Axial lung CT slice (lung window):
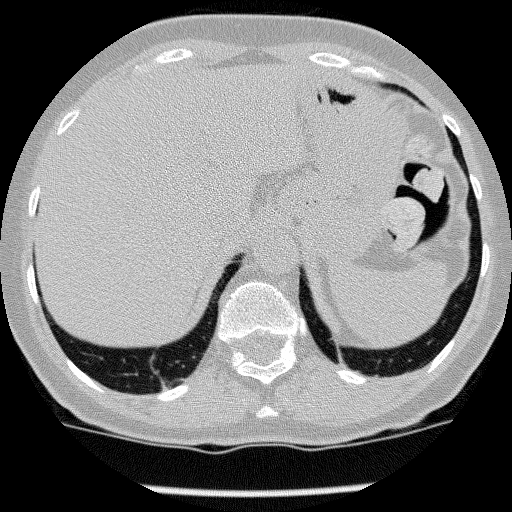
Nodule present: no